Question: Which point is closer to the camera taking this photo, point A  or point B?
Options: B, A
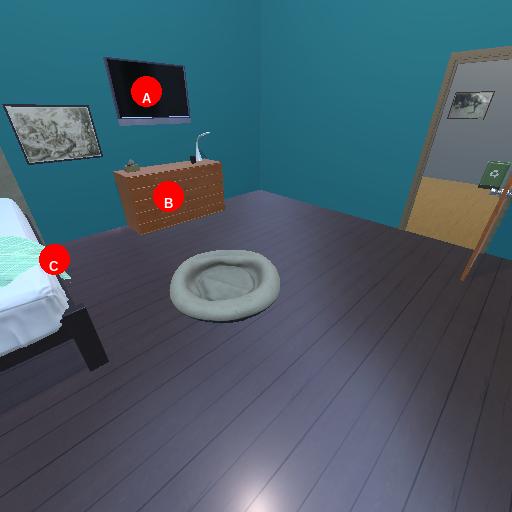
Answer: B